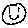
Label: smiley face